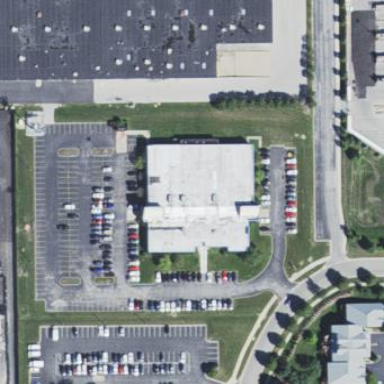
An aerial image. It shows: Building serving as sports center with focus on bowling activities.